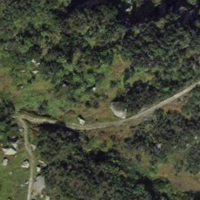
EUNIS habitat code: 26
Species observed at this site:
Rhododendron ferrugineum